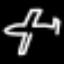
Label: airplane